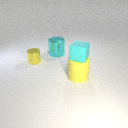
large yellow rubber cylinder in front of small yellow metal cylinder